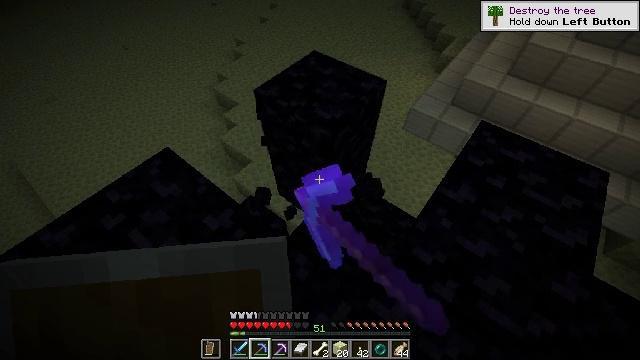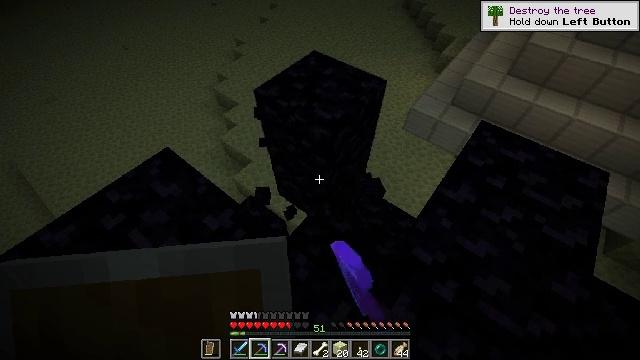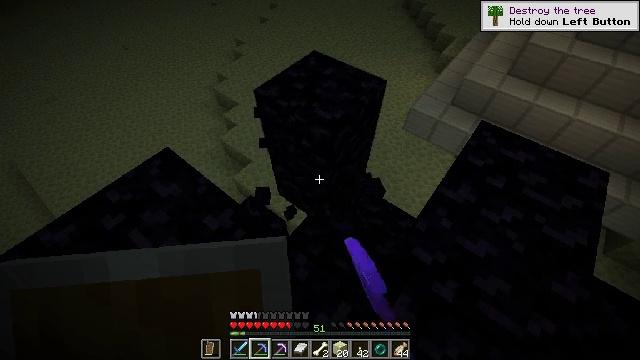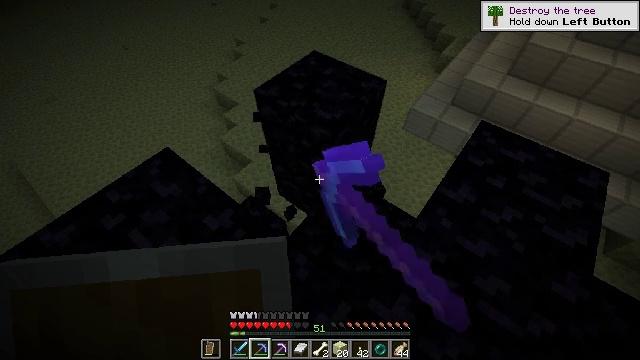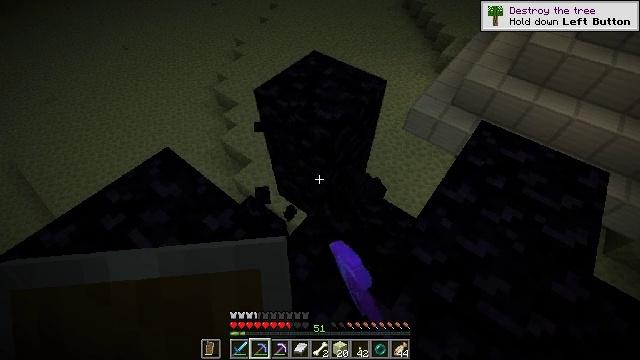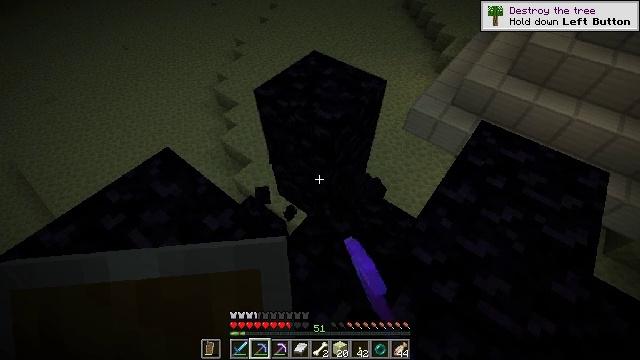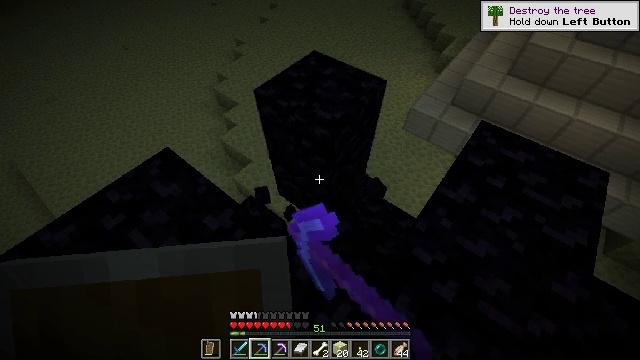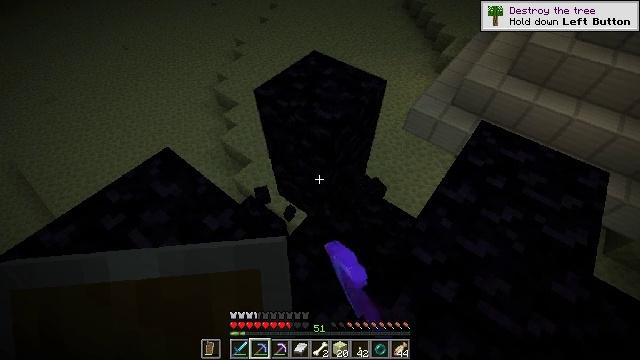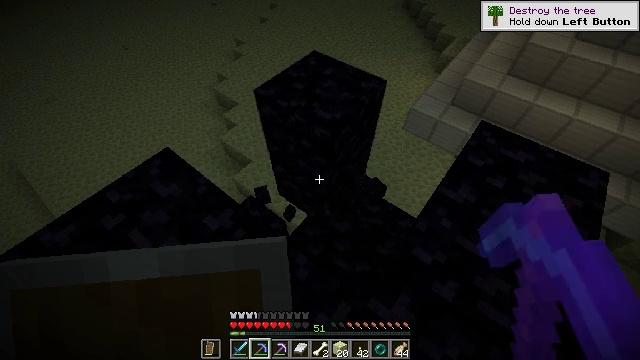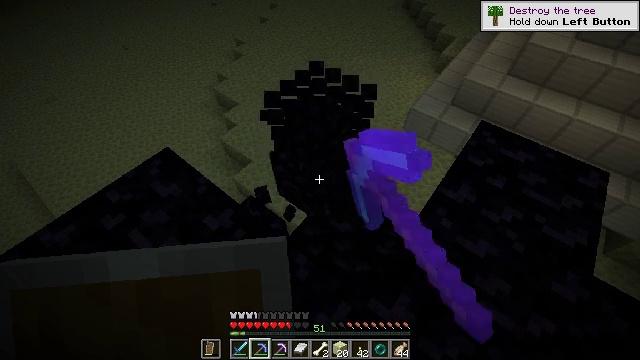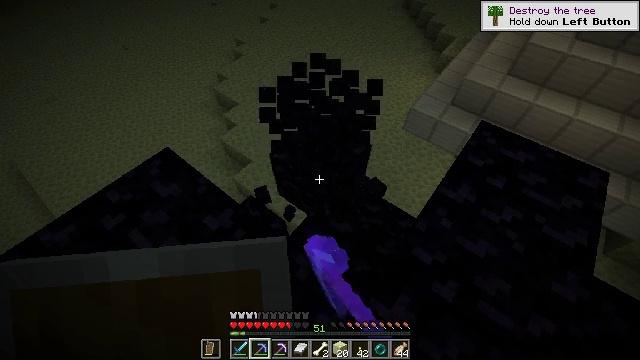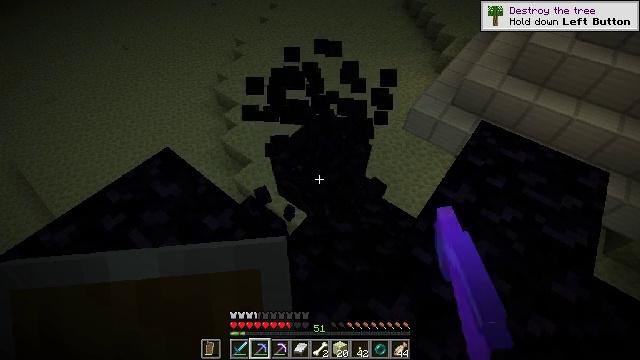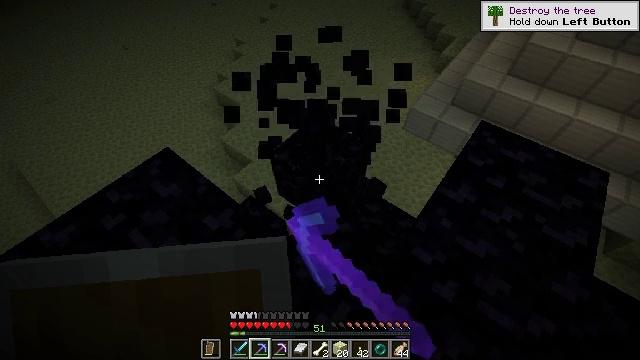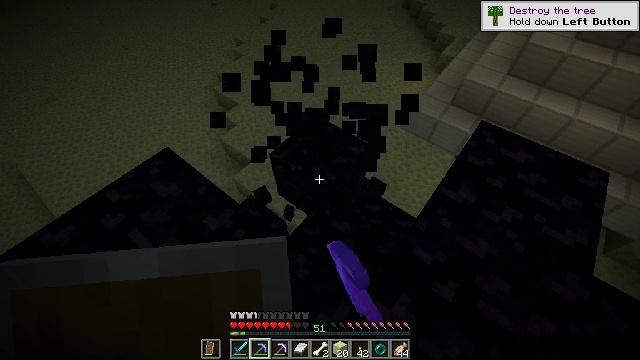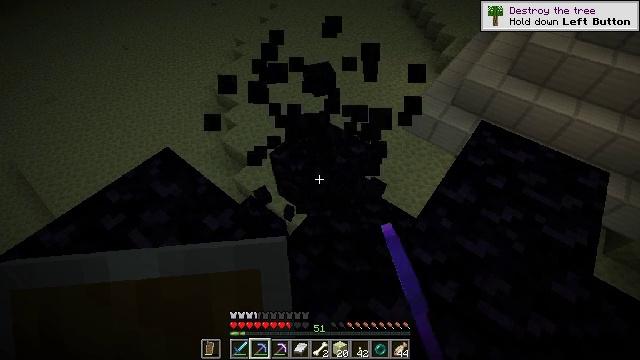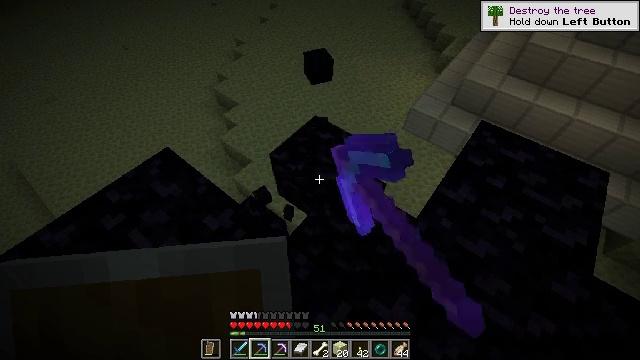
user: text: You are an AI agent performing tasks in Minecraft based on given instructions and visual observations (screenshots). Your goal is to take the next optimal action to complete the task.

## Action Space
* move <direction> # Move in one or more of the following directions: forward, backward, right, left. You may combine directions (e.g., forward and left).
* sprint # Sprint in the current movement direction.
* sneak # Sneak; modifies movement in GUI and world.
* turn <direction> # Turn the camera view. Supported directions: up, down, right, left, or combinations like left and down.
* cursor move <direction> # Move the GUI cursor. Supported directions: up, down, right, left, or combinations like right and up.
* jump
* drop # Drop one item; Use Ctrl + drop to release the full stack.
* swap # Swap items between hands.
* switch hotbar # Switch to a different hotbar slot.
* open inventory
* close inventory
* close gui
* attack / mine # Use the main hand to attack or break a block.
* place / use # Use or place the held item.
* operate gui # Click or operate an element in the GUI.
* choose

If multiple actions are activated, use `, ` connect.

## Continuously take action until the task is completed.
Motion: motion action
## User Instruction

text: Mine the obsidian block.
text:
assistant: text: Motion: attack / mine
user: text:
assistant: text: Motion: attack / mine
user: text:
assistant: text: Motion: attack / mine
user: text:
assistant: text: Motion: attack / mine
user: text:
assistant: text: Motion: attack / mine
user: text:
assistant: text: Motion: attack / mine
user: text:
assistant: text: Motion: attack / mine
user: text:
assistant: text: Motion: attack / mine
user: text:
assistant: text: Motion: attack / mine
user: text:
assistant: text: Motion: attack / mine
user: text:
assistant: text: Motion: attack / mine
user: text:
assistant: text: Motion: attack / mine
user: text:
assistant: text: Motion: attack / mine
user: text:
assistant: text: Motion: attack / mine
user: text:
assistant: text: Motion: attack / mine
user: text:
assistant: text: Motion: attack / mine
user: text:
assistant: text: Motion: attack / mine
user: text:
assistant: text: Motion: attack / mine
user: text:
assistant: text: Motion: attack / mine
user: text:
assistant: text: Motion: attack / mine
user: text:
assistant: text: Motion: attack / mine
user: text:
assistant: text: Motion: attack / mine
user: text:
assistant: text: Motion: attack / mine
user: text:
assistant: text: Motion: attack / mine
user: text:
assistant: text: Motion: attack / mine
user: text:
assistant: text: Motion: attack / mine
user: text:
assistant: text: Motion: attack / mine
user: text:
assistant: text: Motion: attack / mine
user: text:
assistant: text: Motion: attack / mine
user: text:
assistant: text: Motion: attack / mine